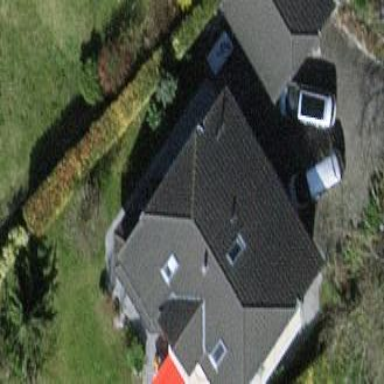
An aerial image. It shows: Detached building with half-hipped roof.